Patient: sex F, age 74
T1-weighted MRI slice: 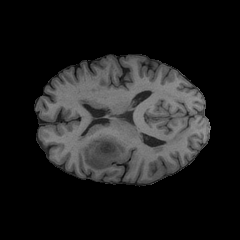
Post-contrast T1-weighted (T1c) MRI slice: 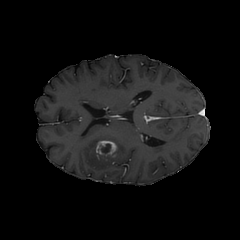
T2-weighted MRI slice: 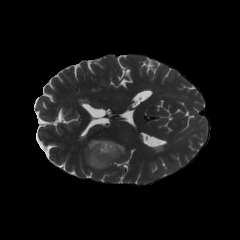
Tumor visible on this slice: yes
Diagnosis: Glioblastoma, IDH-wildtype
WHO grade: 4